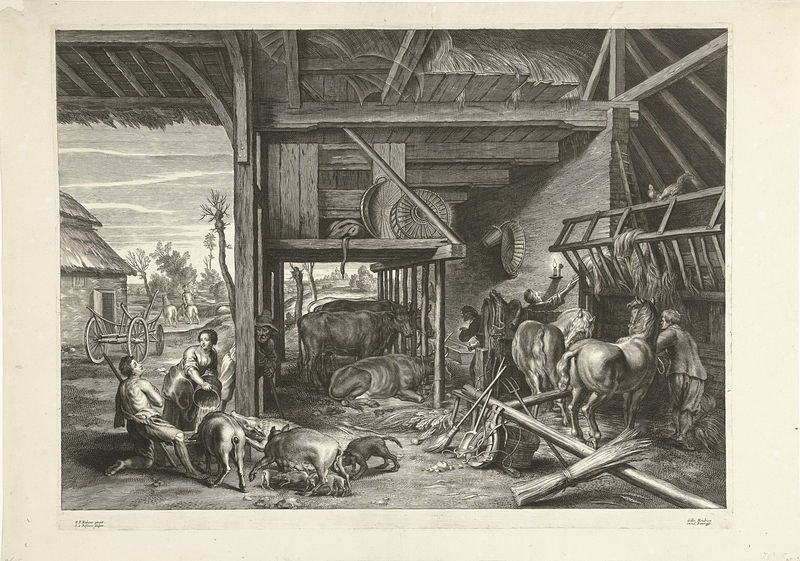
Titel: Landschap met de Gelijkenis van de Verloren Zoon
Künstler: Schelte Adamsz. Bolswert
Standort: Amsterdam
Institution: Rijksmuseum
Schlagwörter: baum, stroh, hunde, bauern, pferde, heu, kahl, herbst, scheune, strohdach, fütterung, fass, fressen, mittelalter